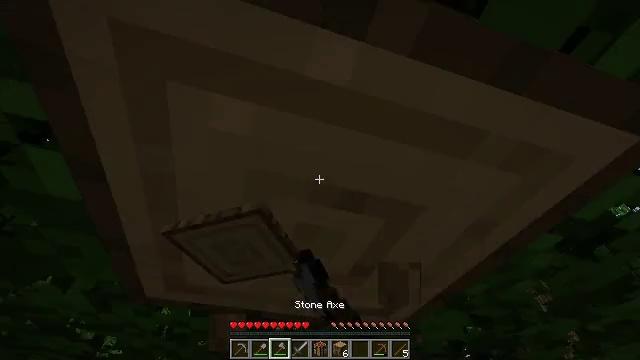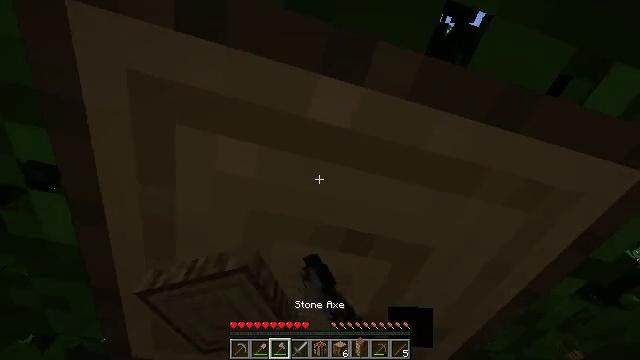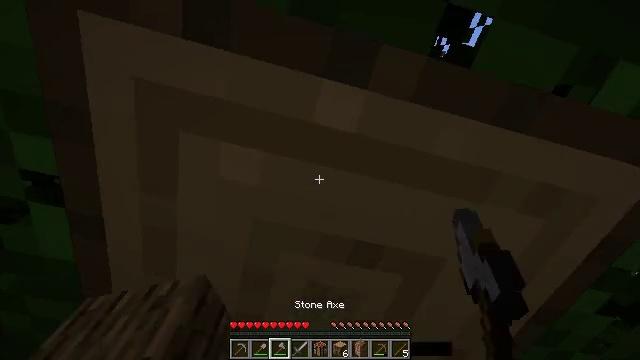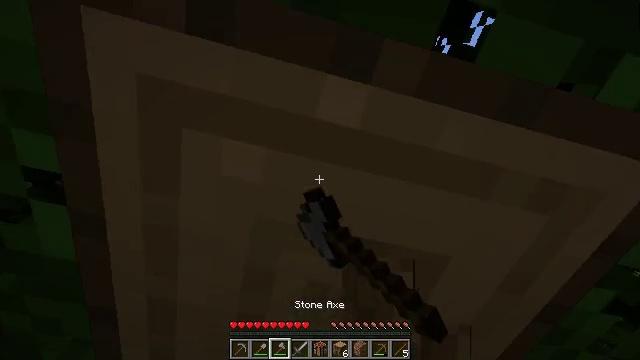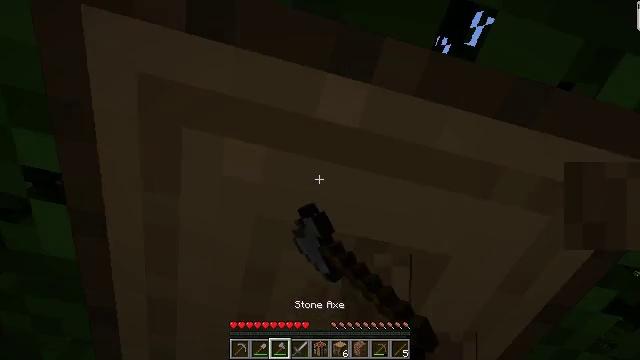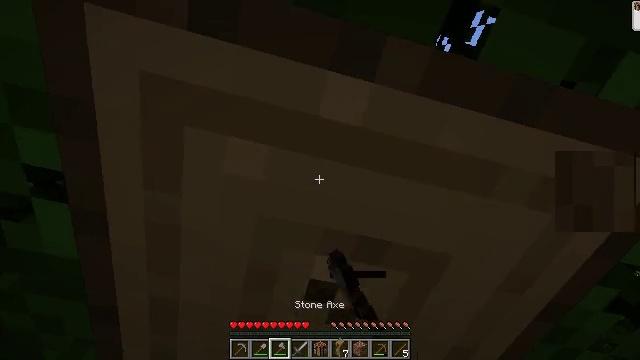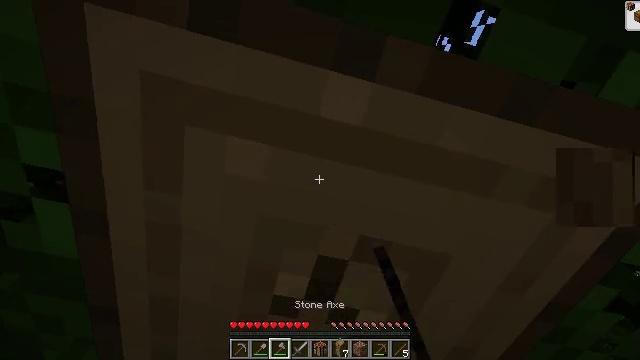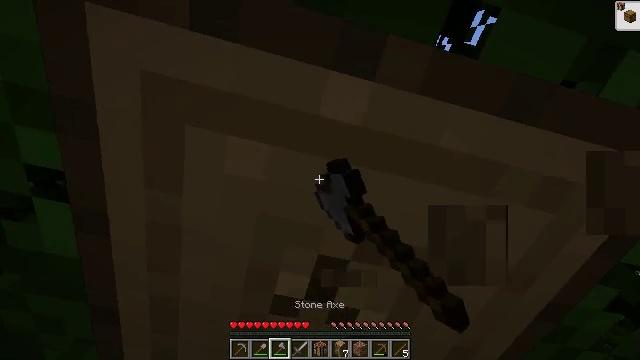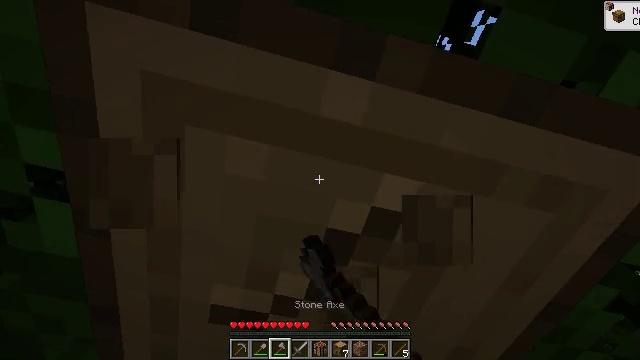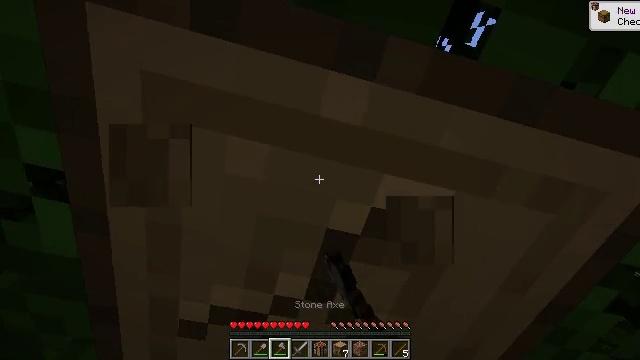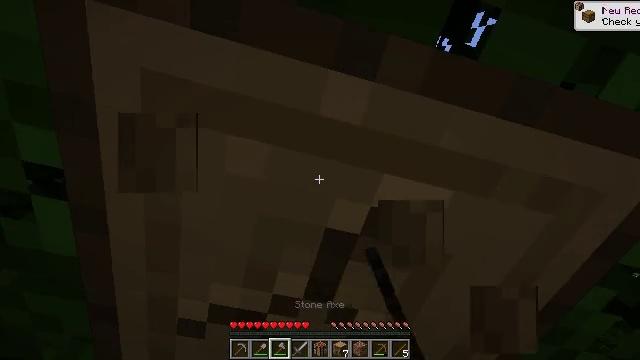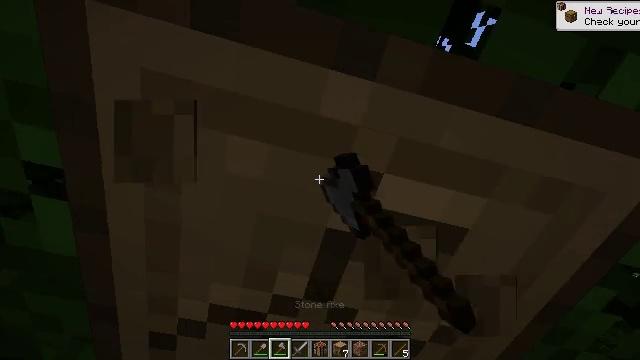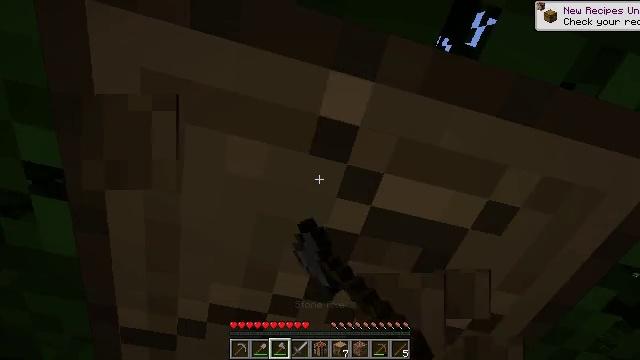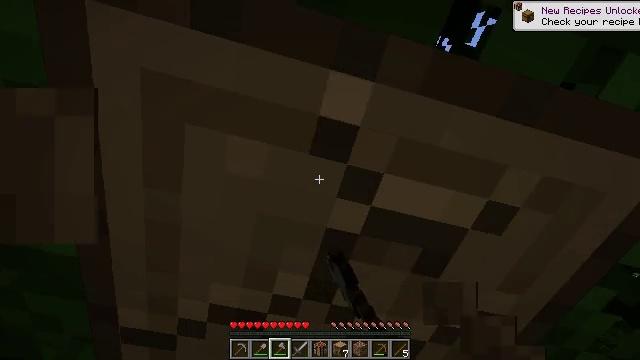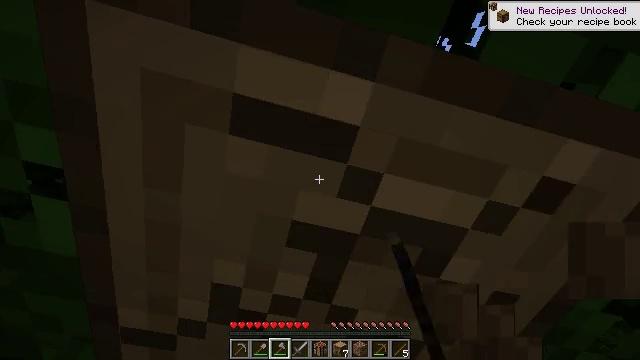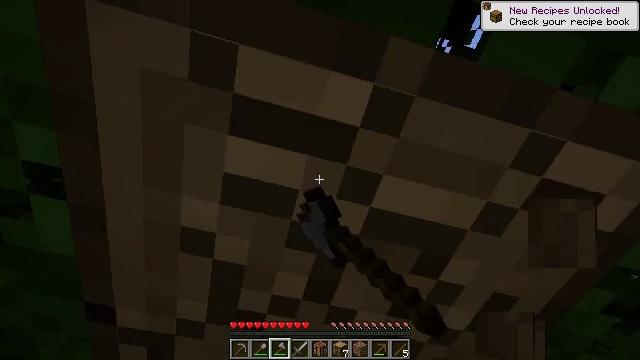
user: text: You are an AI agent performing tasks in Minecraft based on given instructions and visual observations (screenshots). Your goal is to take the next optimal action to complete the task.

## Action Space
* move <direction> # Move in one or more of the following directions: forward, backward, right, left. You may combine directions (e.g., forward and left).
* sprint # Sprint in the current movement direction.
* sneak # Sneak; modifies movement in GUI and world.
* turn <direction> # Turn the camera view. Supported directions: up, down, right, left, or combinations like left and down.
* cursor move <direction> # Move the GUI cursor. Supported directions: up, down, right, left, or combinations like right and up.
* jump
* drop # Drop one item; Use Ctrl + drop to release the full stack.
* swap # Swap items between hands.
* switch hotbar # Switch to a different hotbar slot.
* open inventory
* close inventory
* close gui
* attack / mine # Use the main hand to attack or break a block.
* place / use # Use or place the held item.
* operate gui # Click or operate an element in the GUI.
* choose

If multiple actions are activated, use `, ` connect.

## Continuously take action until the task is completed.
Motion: motion action
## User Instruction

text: Break the tree to get oak logs.
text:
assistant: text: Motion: turn up, attack / mine
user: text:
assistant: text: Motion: turn left and up, attack / mine
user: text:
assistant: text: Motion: attack / mine
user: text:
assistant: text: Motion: attack / mine
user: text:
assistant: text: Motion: attack / mine
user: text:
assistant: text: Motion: attack / mine
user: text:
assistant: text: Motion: attack / mine
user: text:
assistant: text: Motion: attack / mine
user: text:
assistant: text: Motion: attack / mine
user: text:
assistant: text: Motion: attack / mine
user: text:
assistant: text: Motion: attack / mine
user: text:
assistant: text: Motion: attack / mine
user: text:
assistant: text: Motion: attack / mine
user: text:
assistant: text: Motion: attack / mine
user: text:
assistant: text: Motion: attack / mine
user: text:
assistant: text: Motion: turn right and up, attack / mine
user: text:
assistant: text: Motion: attack / mine
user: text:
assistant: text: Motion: attack / mine
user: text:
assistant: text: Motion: attack / mine
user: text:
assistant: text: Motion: attack / mine
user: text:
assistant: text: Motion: attack / mine
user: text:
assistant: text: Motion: attack / mine
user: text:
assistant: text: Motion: attack / mine
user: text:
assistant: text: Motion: attack / mine
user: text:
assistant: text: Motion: attack / mine
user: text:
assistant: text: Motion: attack / mine
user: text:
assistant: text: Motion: attack / mine
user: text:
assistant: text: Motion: attack / mine
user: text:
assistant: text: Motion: attack / mine
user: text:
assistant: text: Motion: attack / mine